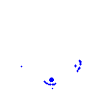
Particle: kaon